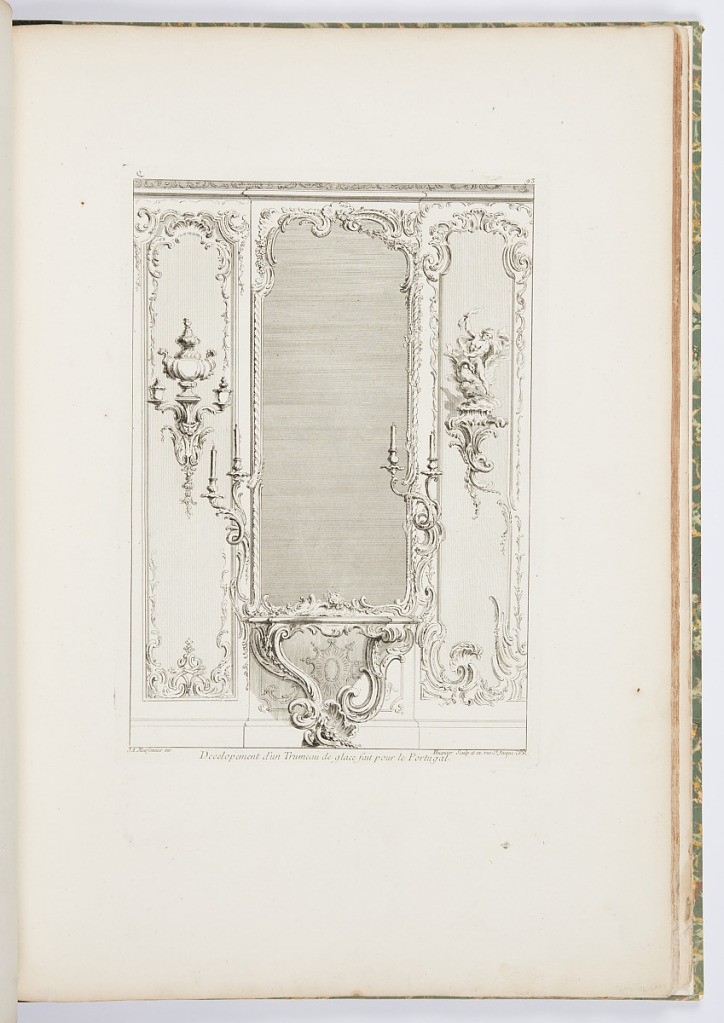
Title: Plate 3, Developement d'un Trumeau de glace fait pour le Portugal (Design for a Pier Glass with Varation for Portugal), Oeuvre de Juste-Aurèle Meissonnier (Works of Juste-Aurèle Meissonnier)
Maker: Juste-Aurèle Meissonnier, French, b. Italy, 1695–1750
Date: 1740
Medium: Engraving on white laid paper
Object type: Print
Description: A variation of "le Portugal" wall decoration and pier mirror showing a tall center pier mirror flanked with candelabra, rococo console, and table below. On wall at left, a wall bracket with a large covered vase at top, two small covered vases below, and a mask. At right, a wall bracket with nude male bearded figure holding a sheaf of wheat (?).